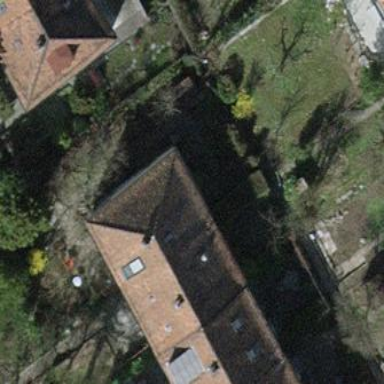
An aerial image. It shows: Hipped-roof terrace building.